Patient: sex M, age 42
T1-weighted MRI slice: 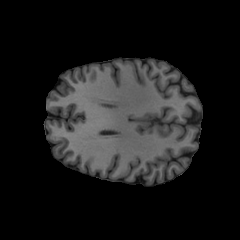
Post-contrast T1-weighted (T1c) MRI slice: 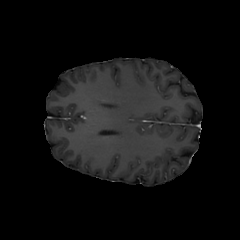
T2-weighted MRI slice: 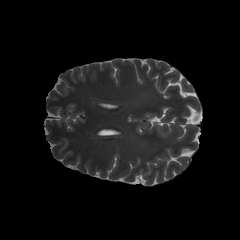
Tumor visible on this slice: no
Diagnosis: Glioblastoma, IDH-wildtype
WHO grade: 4